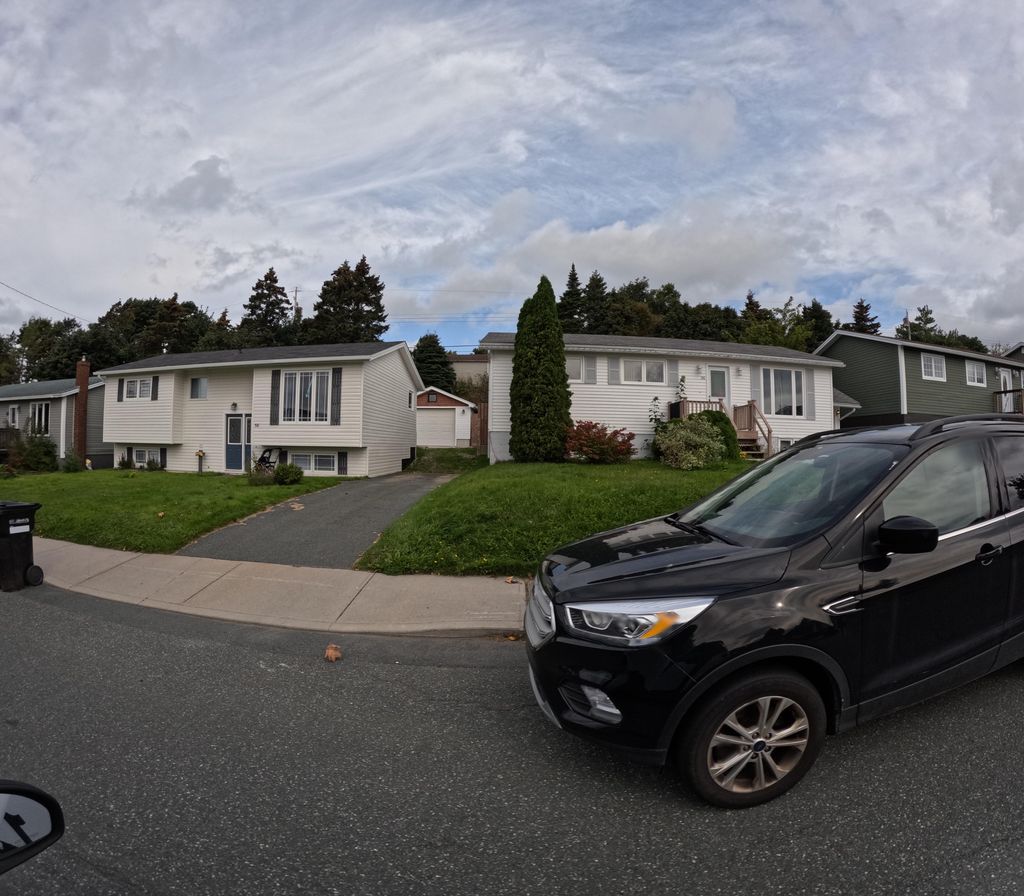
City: st_johns